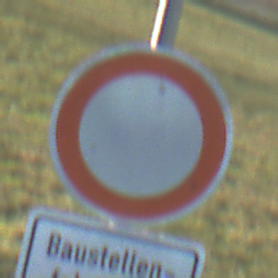
Verkehrszeichen: VerbotFahrzeugeAllerArt
Zusatzzeichen unten: SonstigeFahrzeugePersonengruppenFrei1
Umgebung: Outdoor, Nature
Tageszeit: MorningAfternoon
Wetter: Clear
Licht: Natural
Jahreszeit: Winter
Kontrast: HighContrast